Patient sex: F
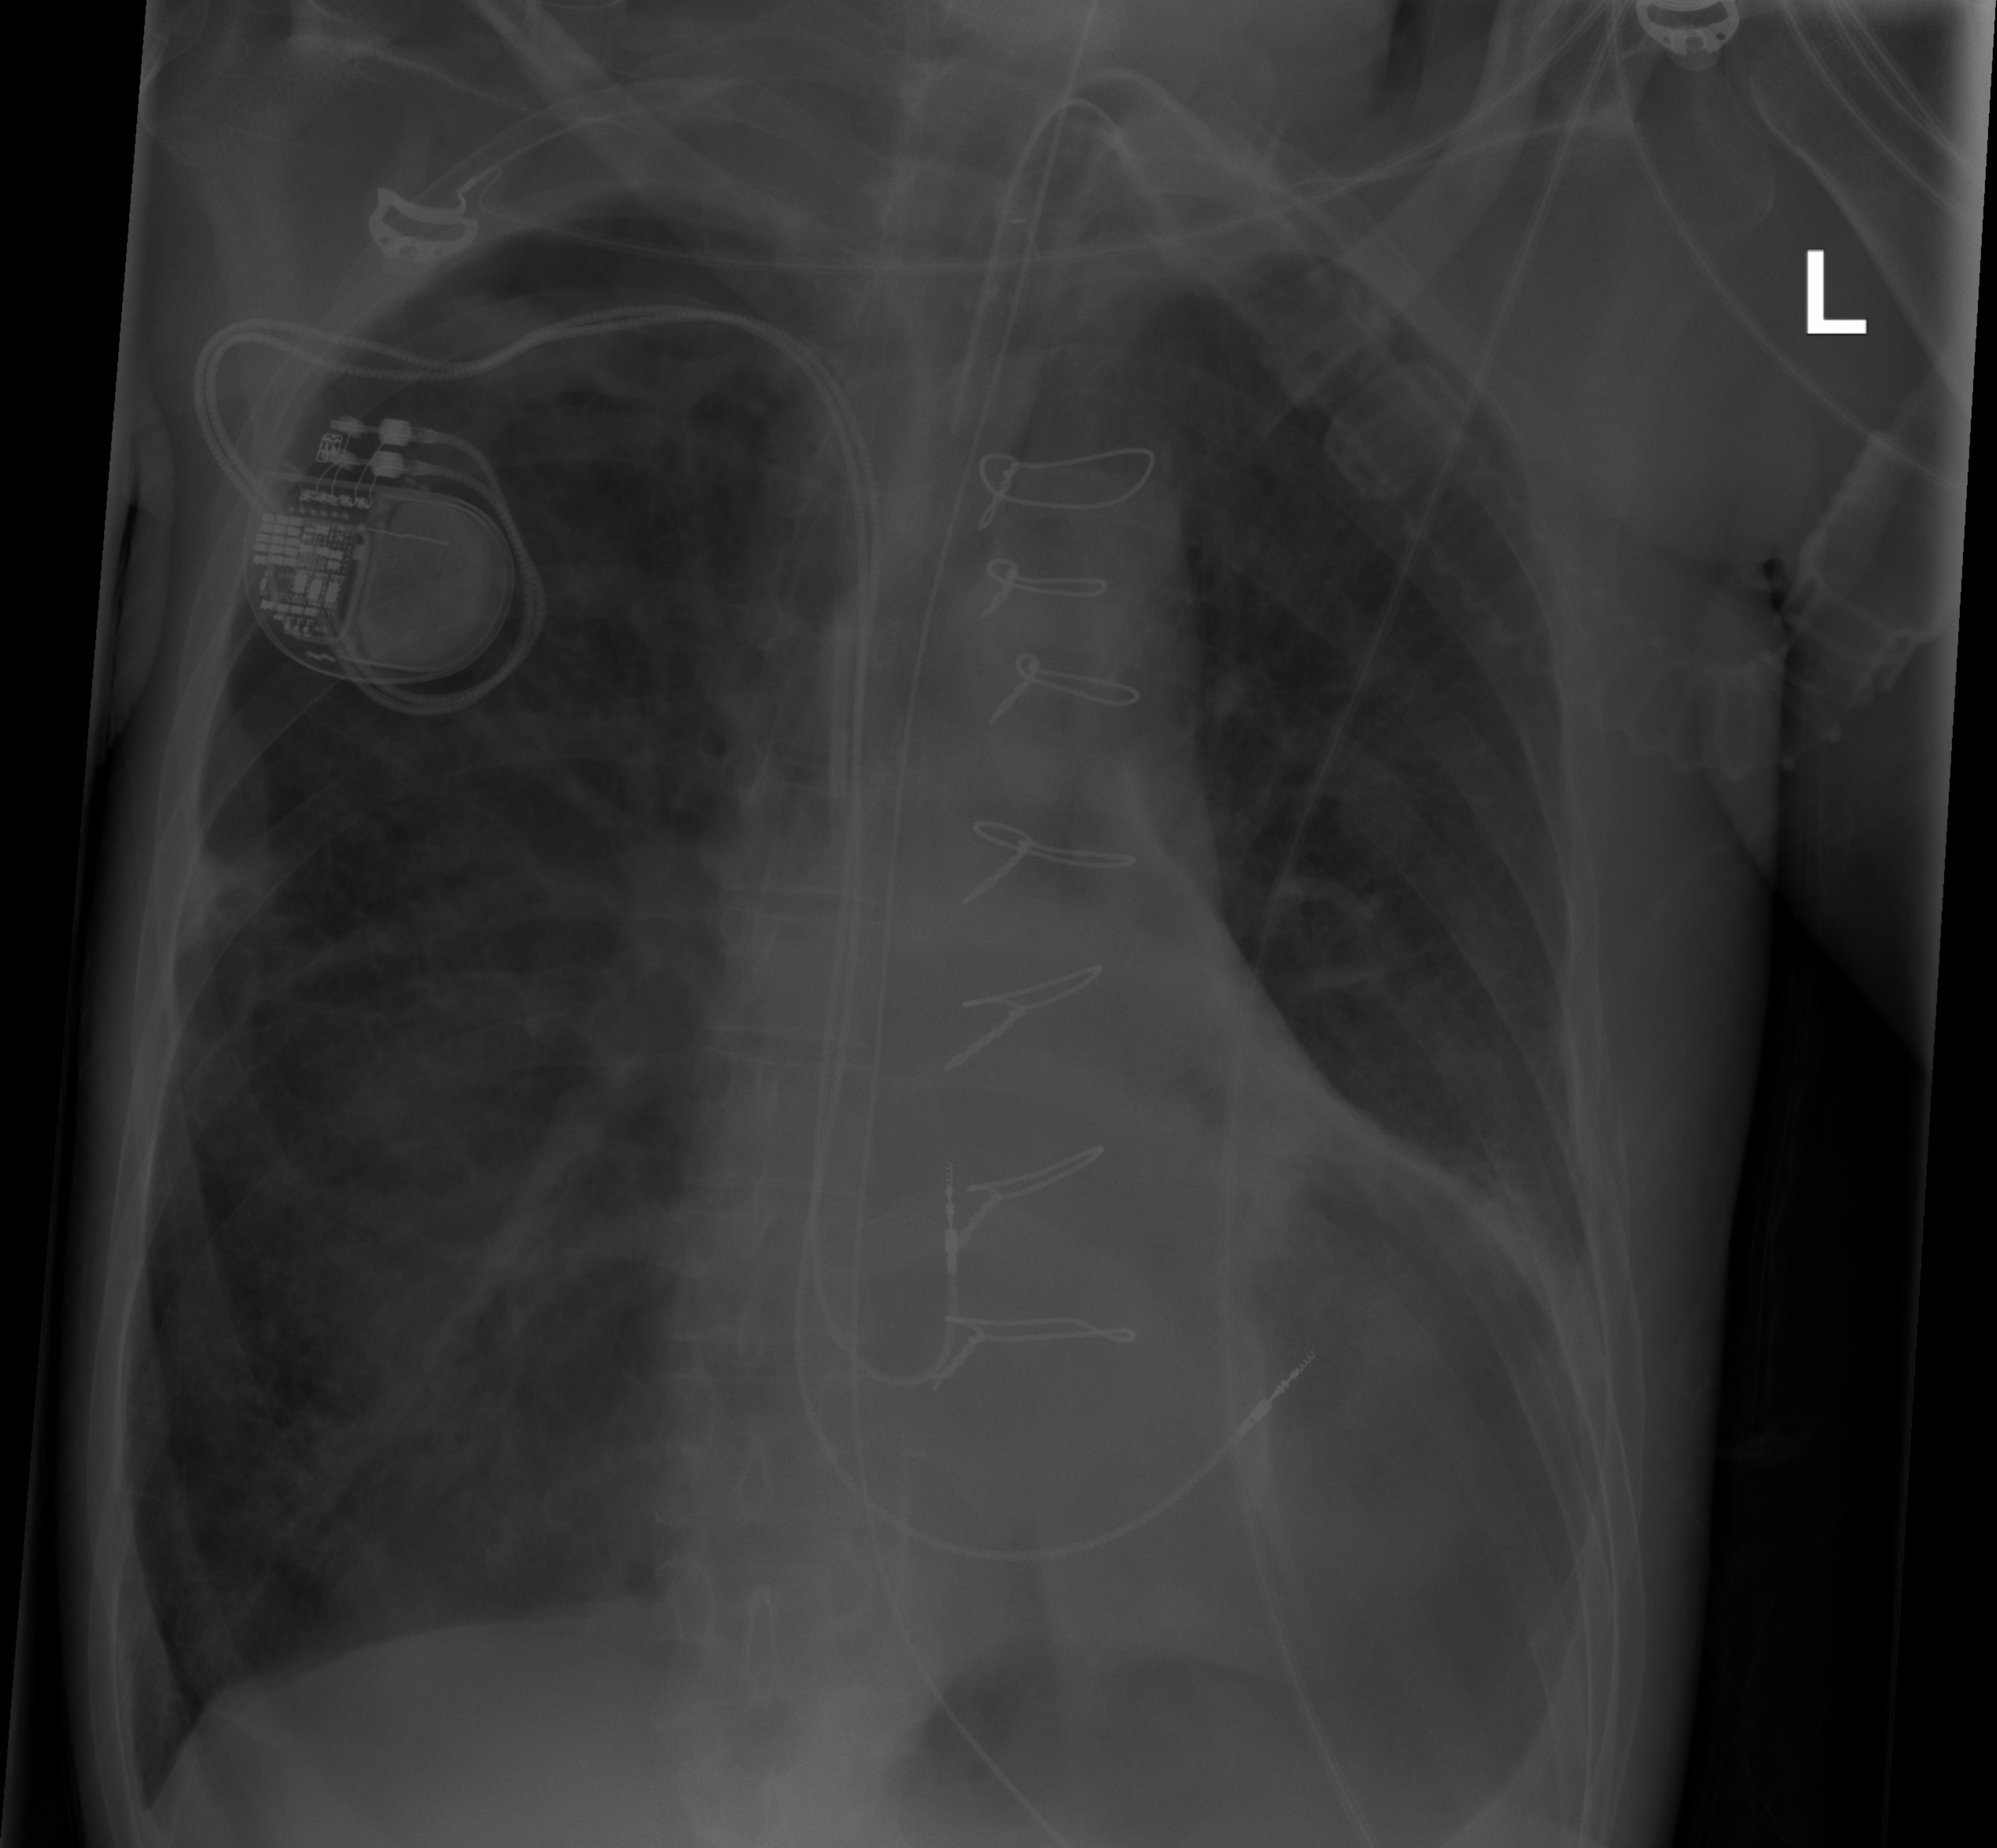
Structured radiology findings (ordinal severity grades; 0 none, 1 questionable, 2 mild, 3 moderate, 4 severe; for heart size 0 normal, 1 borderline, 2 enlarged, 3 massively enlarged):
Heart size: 0
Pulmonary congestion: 2
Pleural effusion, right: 0
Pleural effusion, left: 1
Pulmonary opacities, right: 2
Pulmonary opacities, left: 2
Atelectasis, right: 2
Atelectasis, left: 2